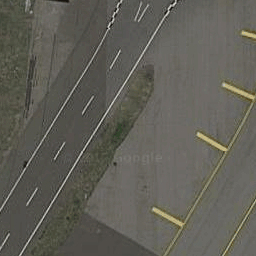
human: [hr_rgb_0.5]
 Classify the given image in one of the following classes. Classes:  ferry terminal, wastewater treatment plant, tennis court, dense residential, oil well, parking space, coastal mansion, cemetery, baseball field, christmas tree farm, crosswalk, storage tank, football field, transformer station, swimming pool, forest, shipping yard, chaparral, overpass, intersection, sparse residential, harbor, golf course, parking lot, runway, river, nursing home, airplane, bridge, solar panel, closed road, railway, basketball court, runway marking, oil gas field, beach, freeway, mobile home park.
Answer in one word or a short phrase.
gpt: runway marking